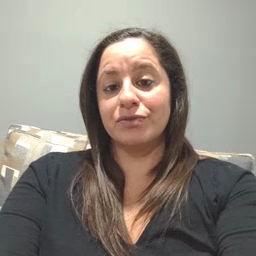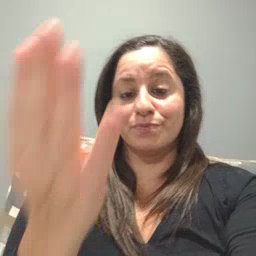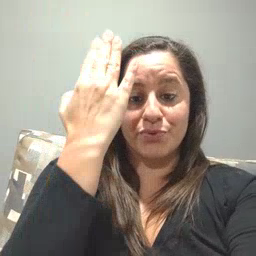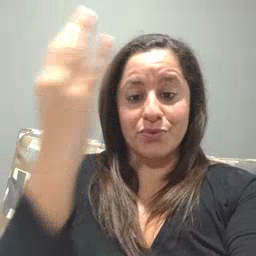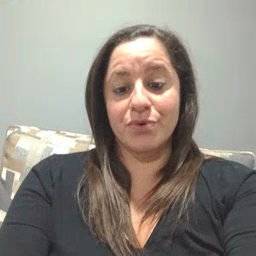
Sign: morning